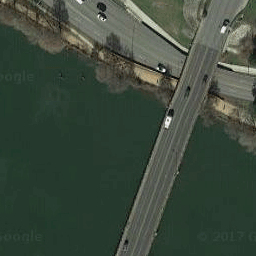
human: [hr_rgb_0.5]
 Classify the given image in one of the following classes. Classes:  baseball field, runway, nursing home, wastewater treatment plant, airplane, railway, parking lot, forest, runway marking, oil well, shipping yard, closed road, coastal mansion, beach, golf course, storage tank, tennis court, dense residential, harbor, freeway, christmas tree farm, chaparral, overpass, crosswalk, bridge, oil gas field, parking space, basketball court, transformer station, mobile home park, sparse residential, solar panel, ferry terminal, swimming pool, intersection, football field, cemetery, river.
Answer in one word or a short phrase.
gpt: bridge